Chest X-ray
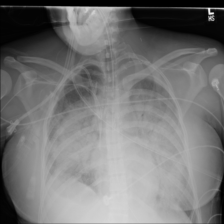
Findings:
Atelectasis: negative
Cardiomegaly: negative
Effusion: negative
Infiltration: negative
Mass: negative
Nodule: negative
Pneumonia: negative
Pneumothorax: negative
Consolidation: negative
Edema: positive
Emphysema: negative
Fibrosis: negative
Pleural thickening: negative
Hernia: negative